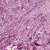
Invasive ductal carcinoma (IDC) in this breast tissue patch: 0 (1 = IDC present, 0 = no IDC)